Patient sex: F
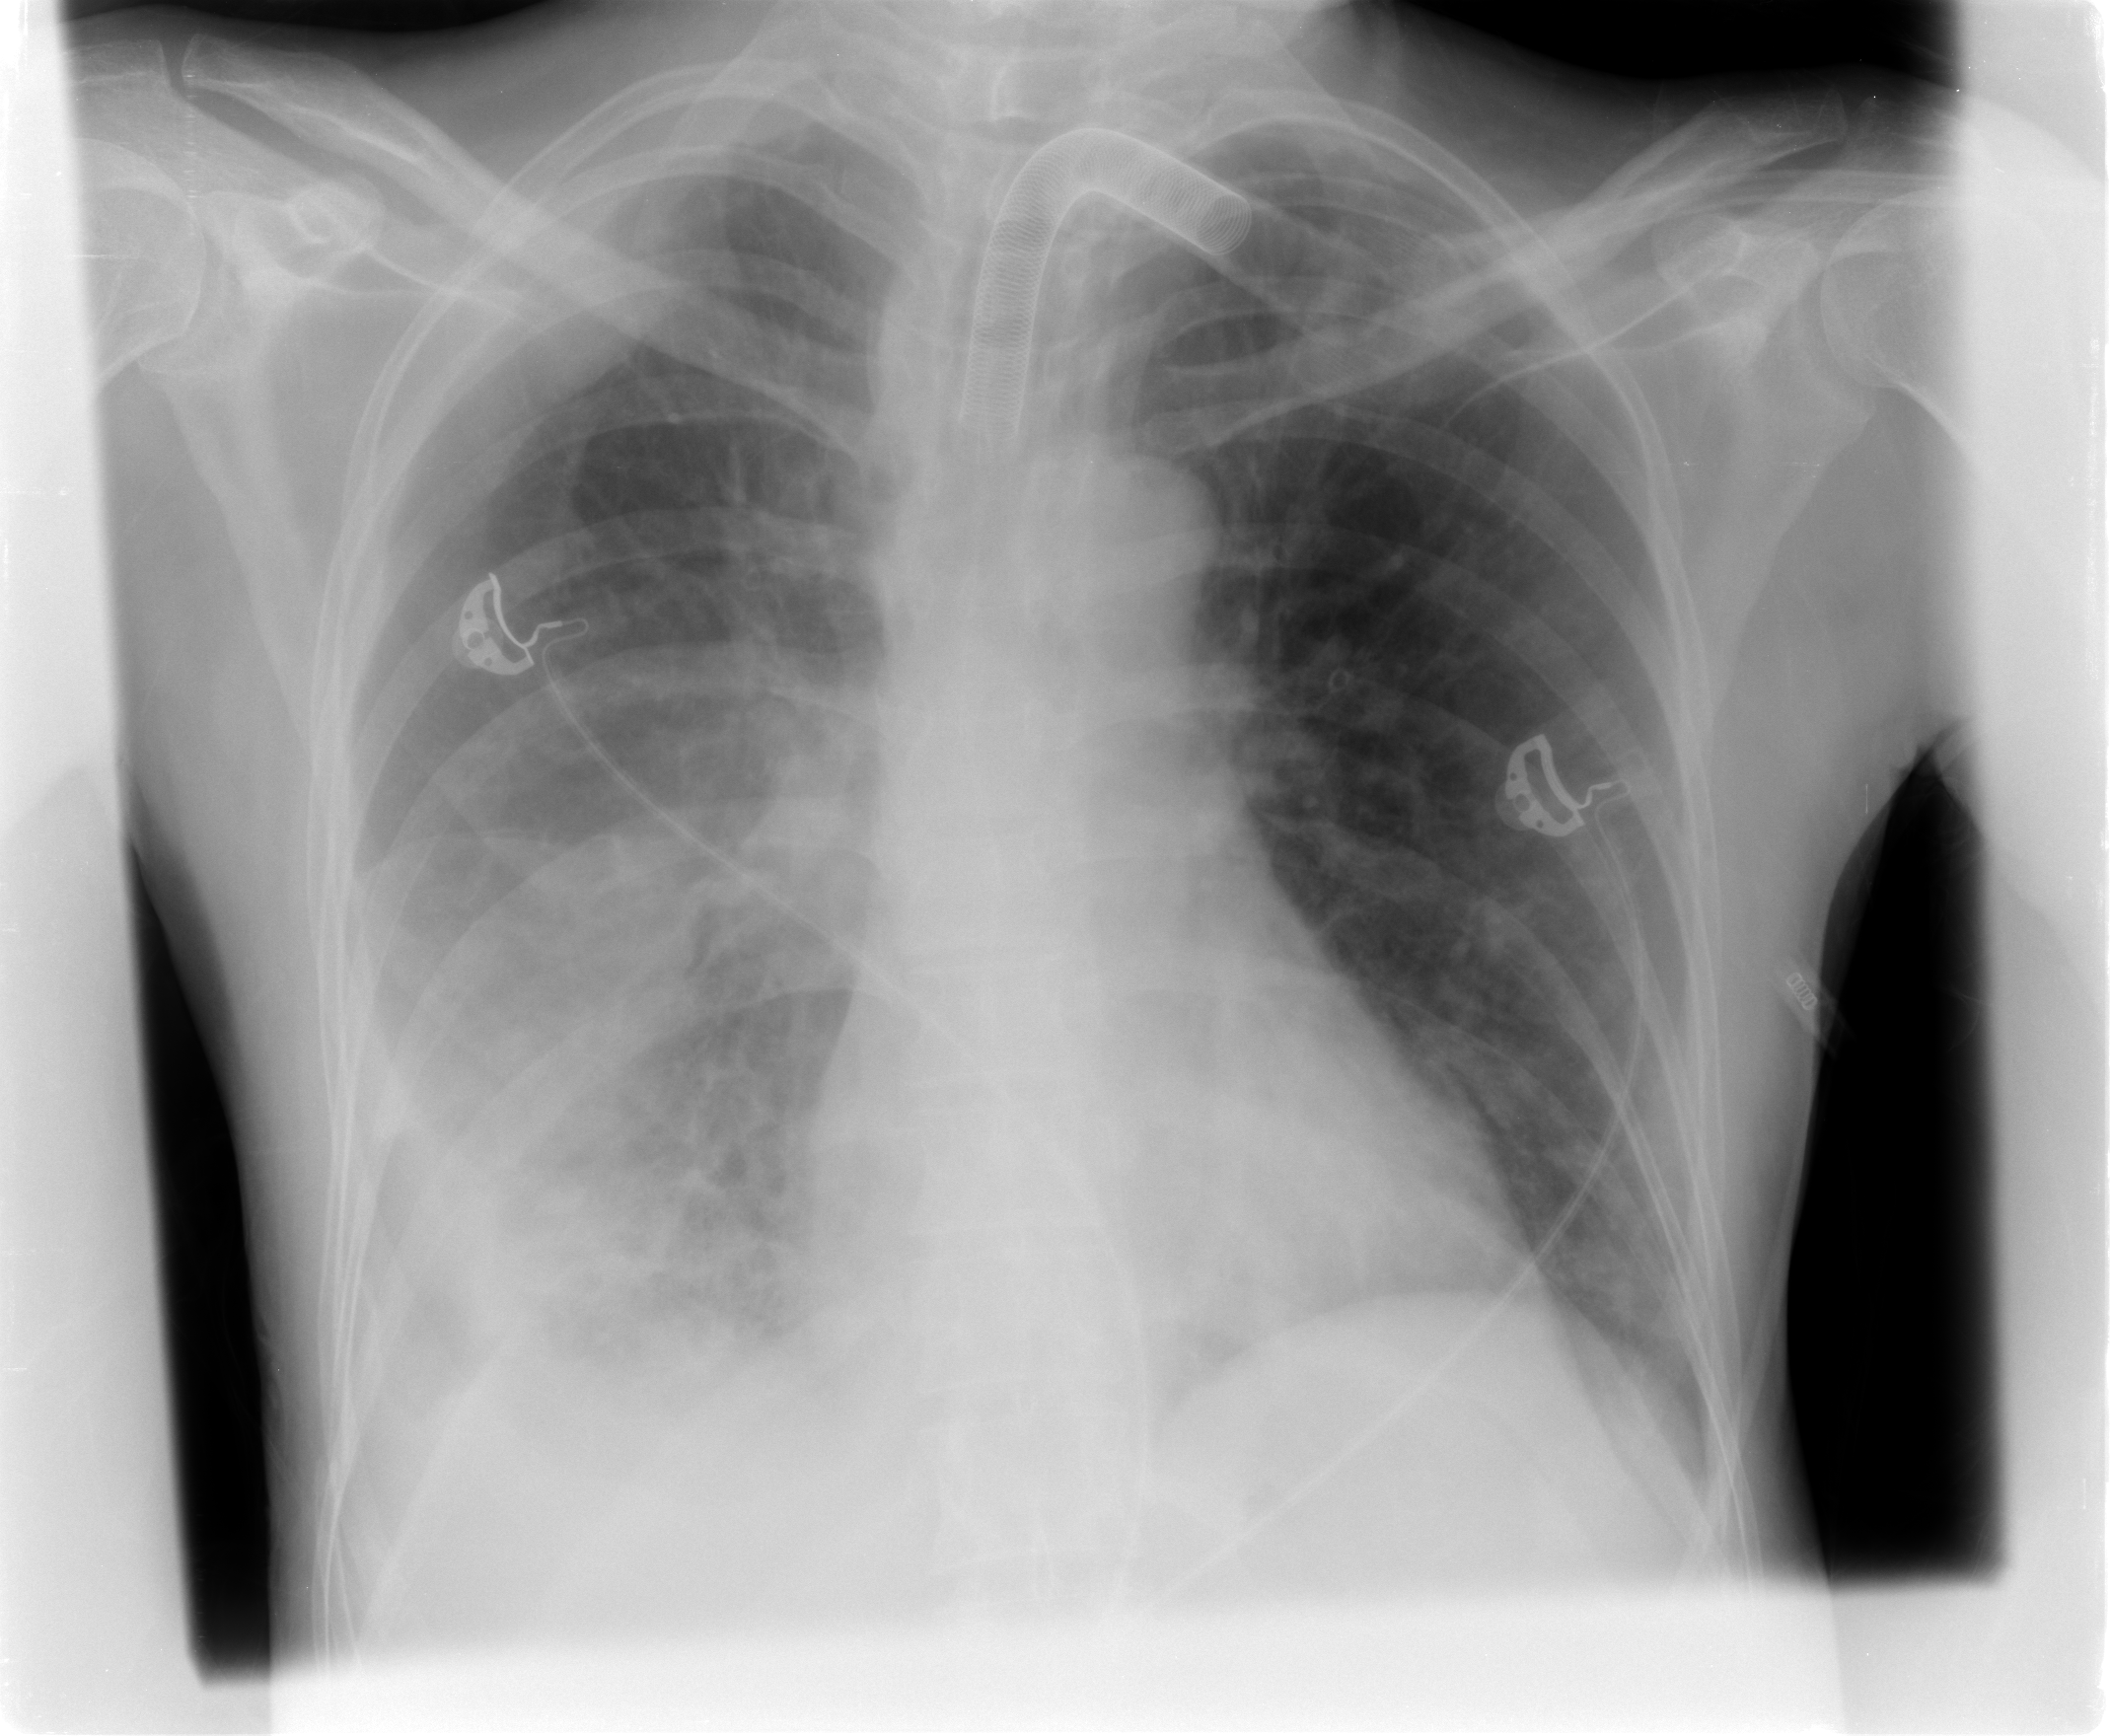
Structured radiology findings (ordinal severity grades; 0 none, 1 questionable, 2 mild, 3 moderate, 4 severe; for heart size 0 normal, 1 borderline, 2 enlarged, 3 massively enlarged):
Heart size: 0
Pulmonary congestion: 1
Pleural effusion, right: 3
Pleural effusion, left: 0
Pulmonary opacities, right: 3
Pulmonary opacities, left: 0
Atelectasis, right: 3
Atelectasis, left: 0